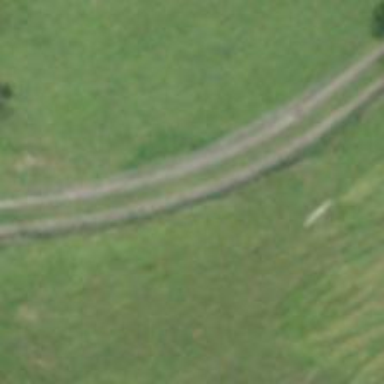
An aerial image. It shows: Track with grade2 tracktype.